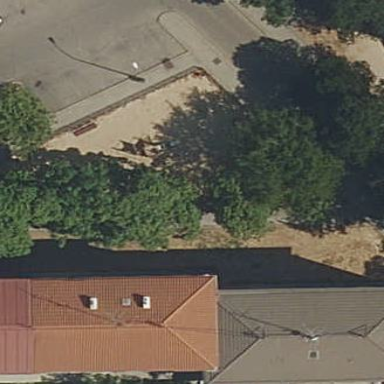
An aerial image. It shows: Garden with kerb border.